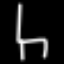
Label: chair